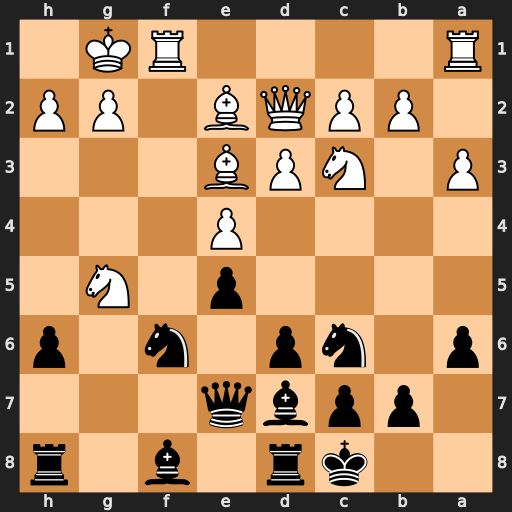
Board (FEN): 2kr1b1r/1ppbq3/p1np1n1p/4p1N1/4P3/P1NPB3/1PPQB1PP/R4RK1
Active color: b
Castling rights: -
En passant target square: -
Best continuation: hxg5 Bxg5 Qh7